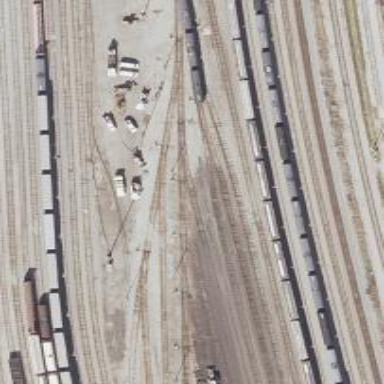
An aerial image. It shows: Railway yard used for servicing trains.